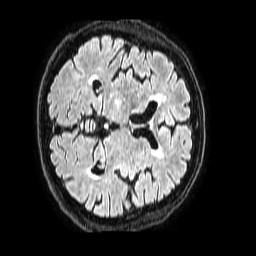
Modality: FLAIR
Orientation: axial
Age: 76
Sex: male
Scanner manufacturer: philips
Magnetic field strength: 1.5 T
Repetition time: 4.8 s
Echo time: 0.3 s